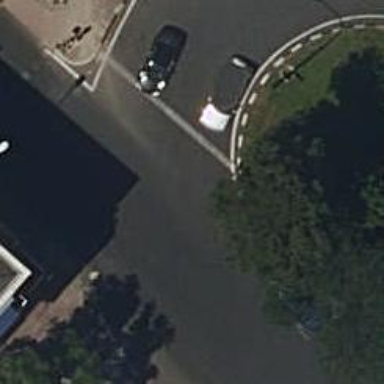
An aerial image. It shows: Road with traffic signals.